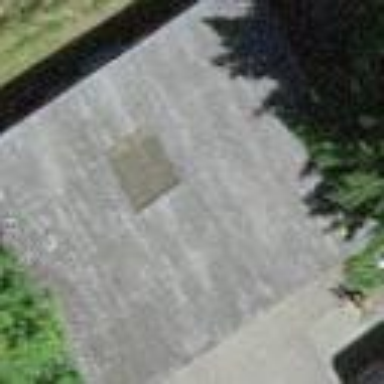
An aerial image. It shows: Garage.